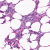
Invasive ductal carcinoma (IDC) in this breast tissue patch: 0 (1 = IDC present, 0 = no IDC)